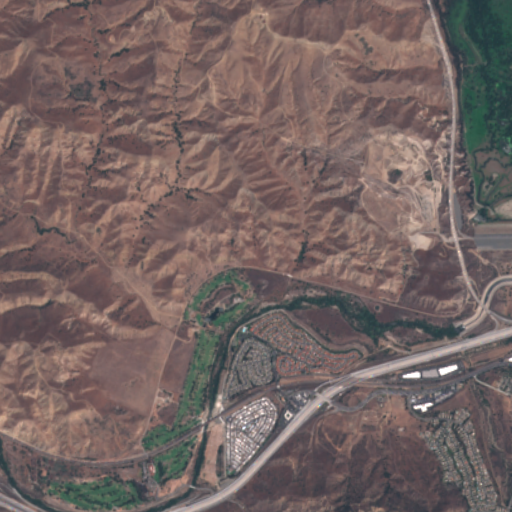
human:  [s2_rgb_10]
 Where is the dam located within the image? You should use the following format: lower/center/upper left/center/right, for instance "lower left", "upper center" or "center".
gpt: The dam is located in the center right of the image.
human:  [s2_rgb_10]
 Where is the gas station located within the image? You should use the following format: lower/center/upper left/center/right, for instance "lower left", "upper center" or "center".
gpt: The gas station is located in the lower right of the image.
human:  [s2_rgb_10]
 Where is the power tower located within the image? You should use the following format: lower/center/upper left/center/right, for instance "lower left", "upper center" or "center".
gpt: The power tower is located in the left of the image.
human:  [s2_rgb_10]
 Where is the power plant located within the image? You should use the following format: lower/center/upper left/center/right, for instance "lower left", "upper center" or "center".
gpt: There is no power plant in the image.